Breast ultrasound image
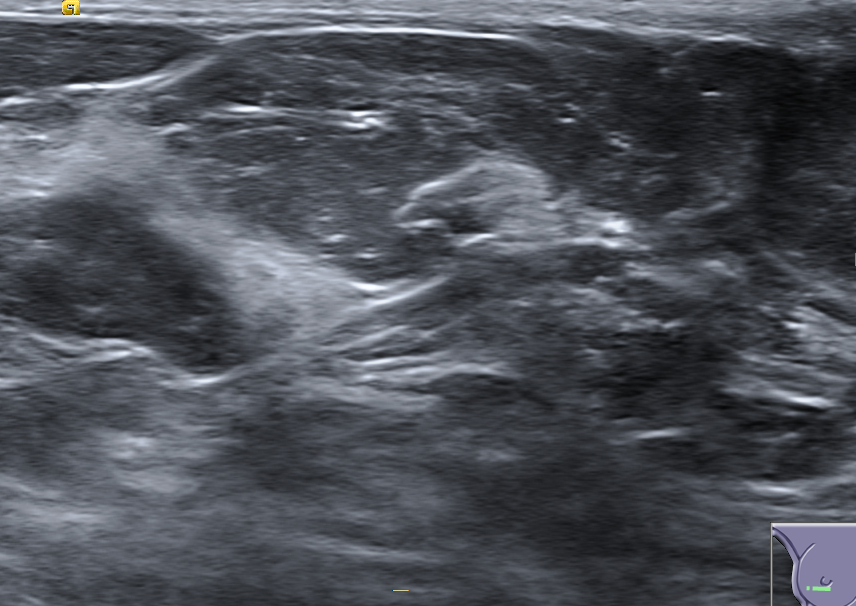
Diagnosis: normal